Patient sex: M
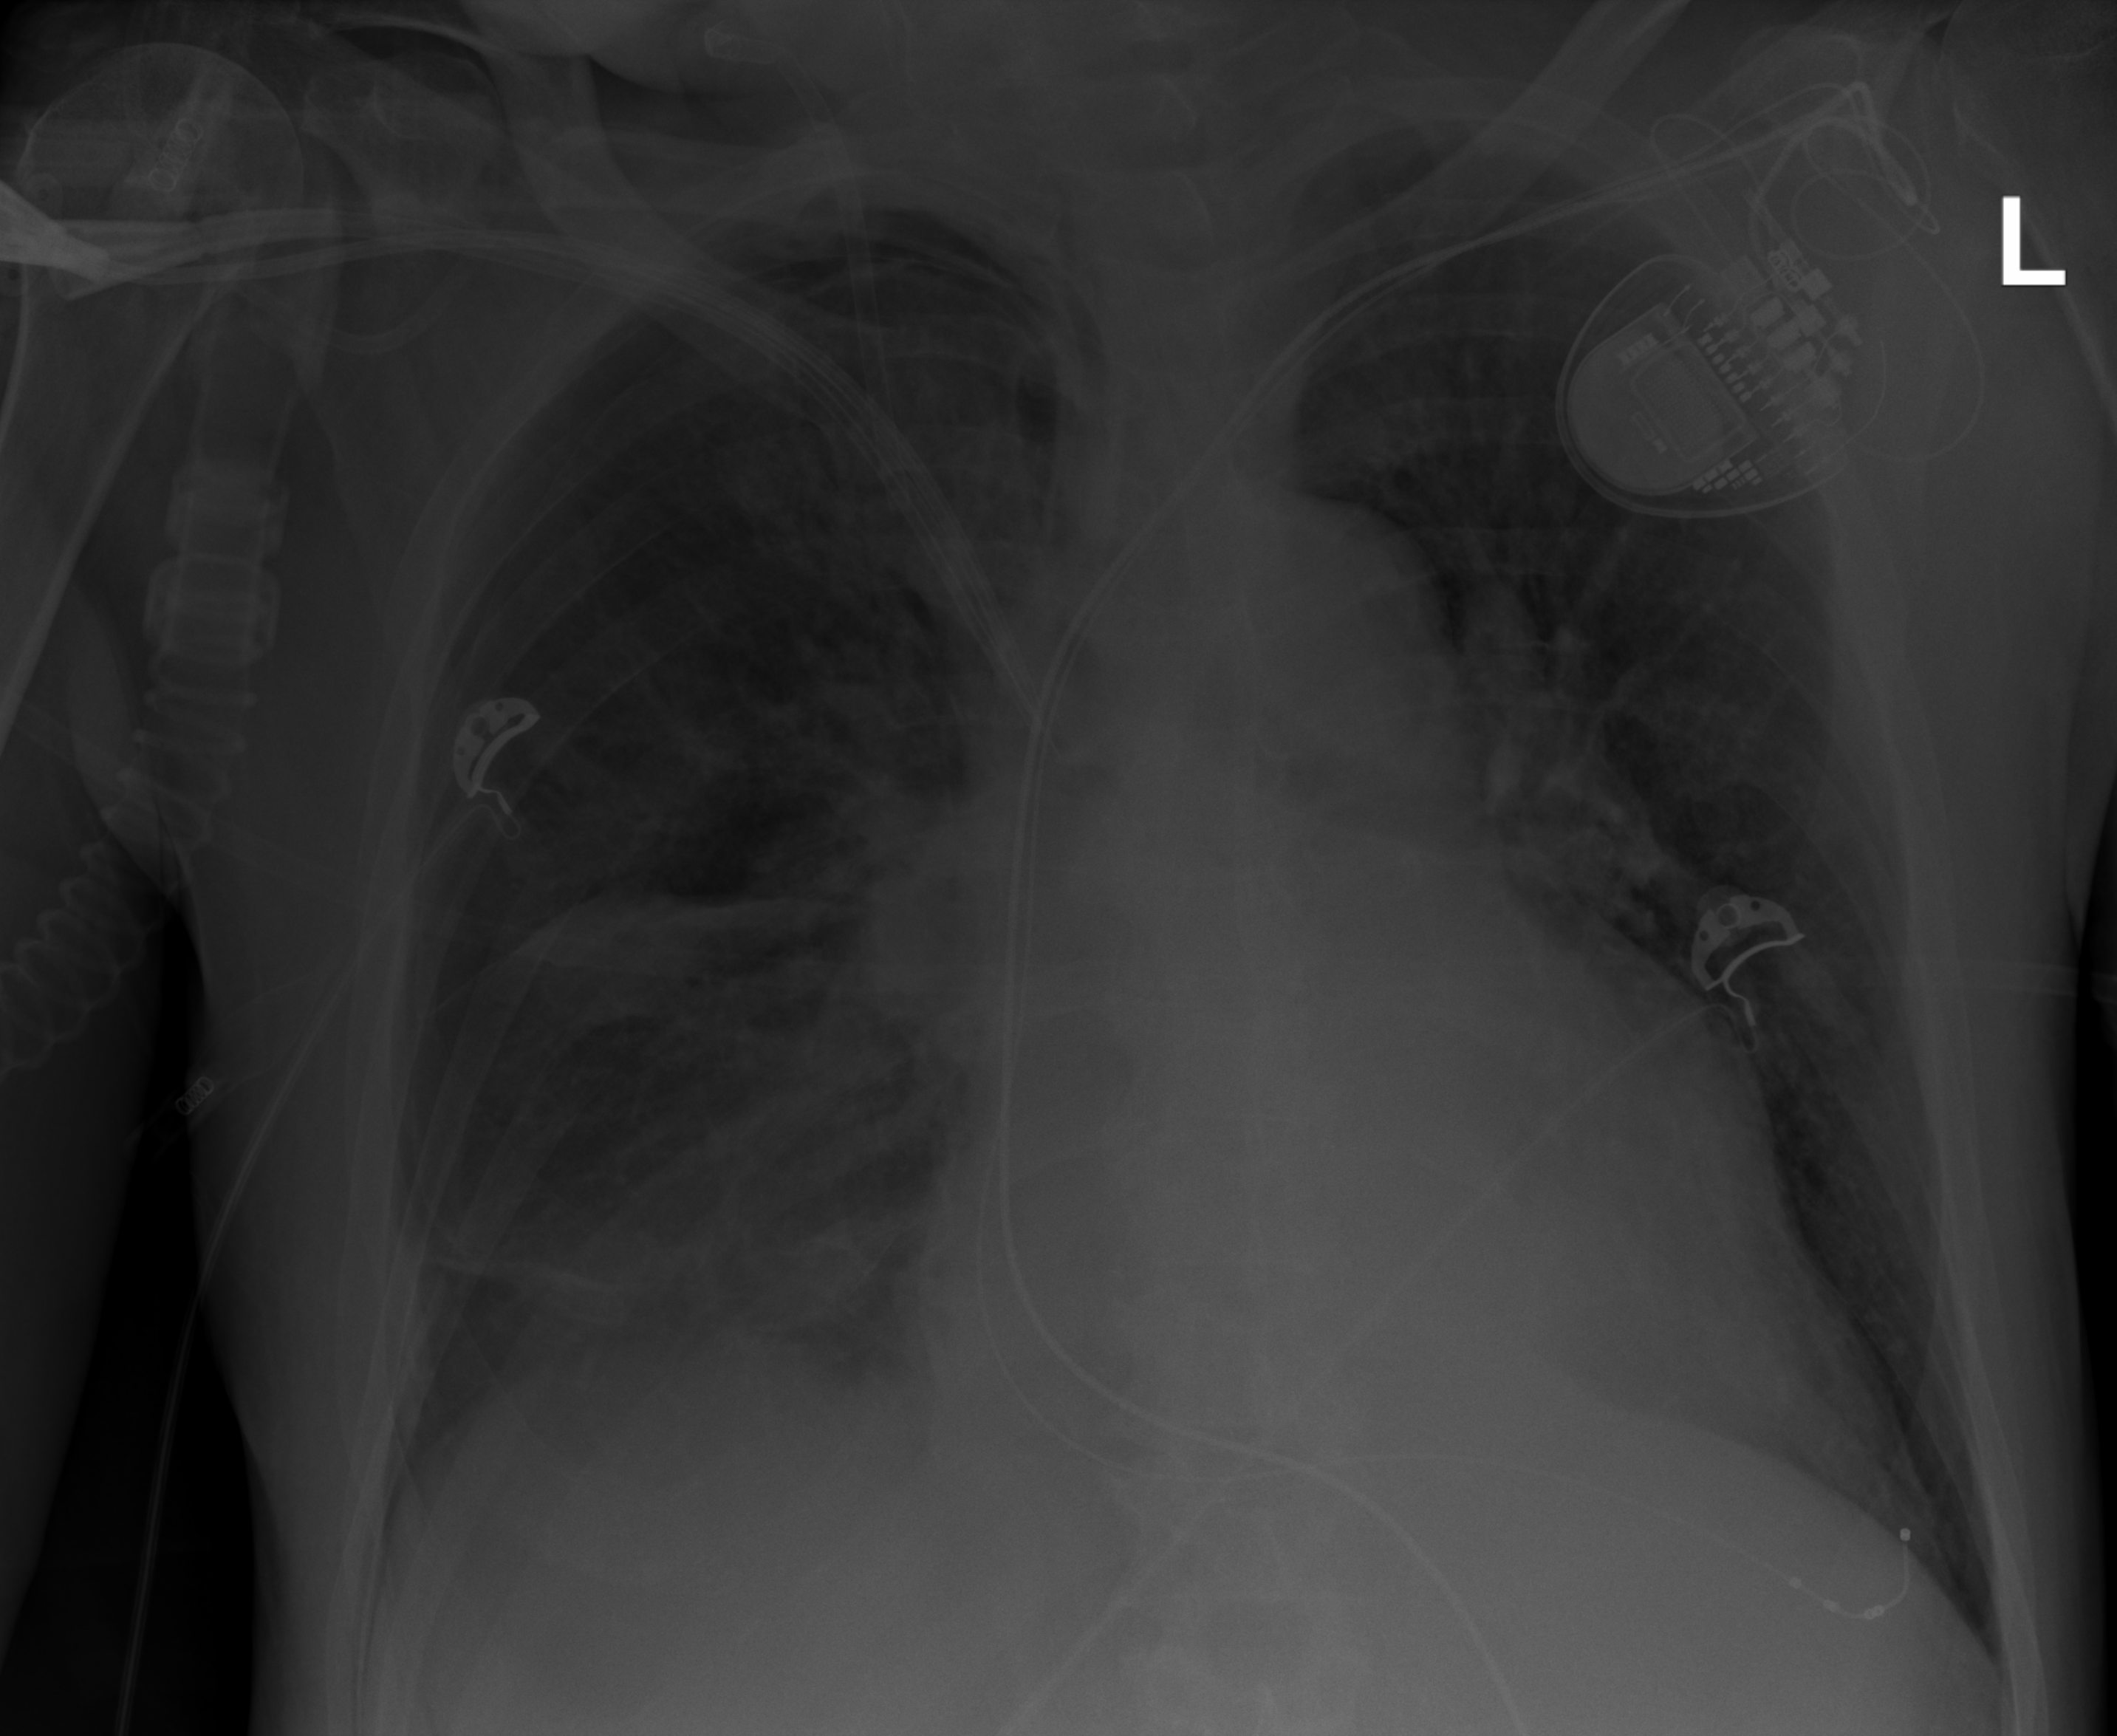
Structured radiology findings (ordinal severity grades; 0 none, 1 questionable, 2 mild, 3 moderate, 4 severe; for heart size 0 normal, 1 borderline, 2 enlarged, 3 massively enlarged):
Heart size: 2
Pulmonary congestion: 2
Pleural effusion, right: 2
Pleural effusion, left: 0
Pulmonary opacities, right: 2
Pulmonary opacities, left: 0
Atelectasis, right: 2
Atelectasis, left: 0